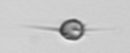
Label: Acanthoica_quattrospina